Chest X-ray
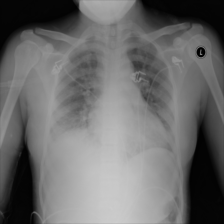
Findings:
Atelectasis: negative
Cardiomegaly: negative
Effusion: negative
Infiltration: positive
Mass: negative
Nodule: negative
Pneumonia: negative
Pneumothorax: negative
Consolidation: negative
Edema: negative
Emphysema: negative
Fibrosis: negative
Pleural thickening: negative
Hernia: negative